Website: home-depot
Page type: newsletter-management
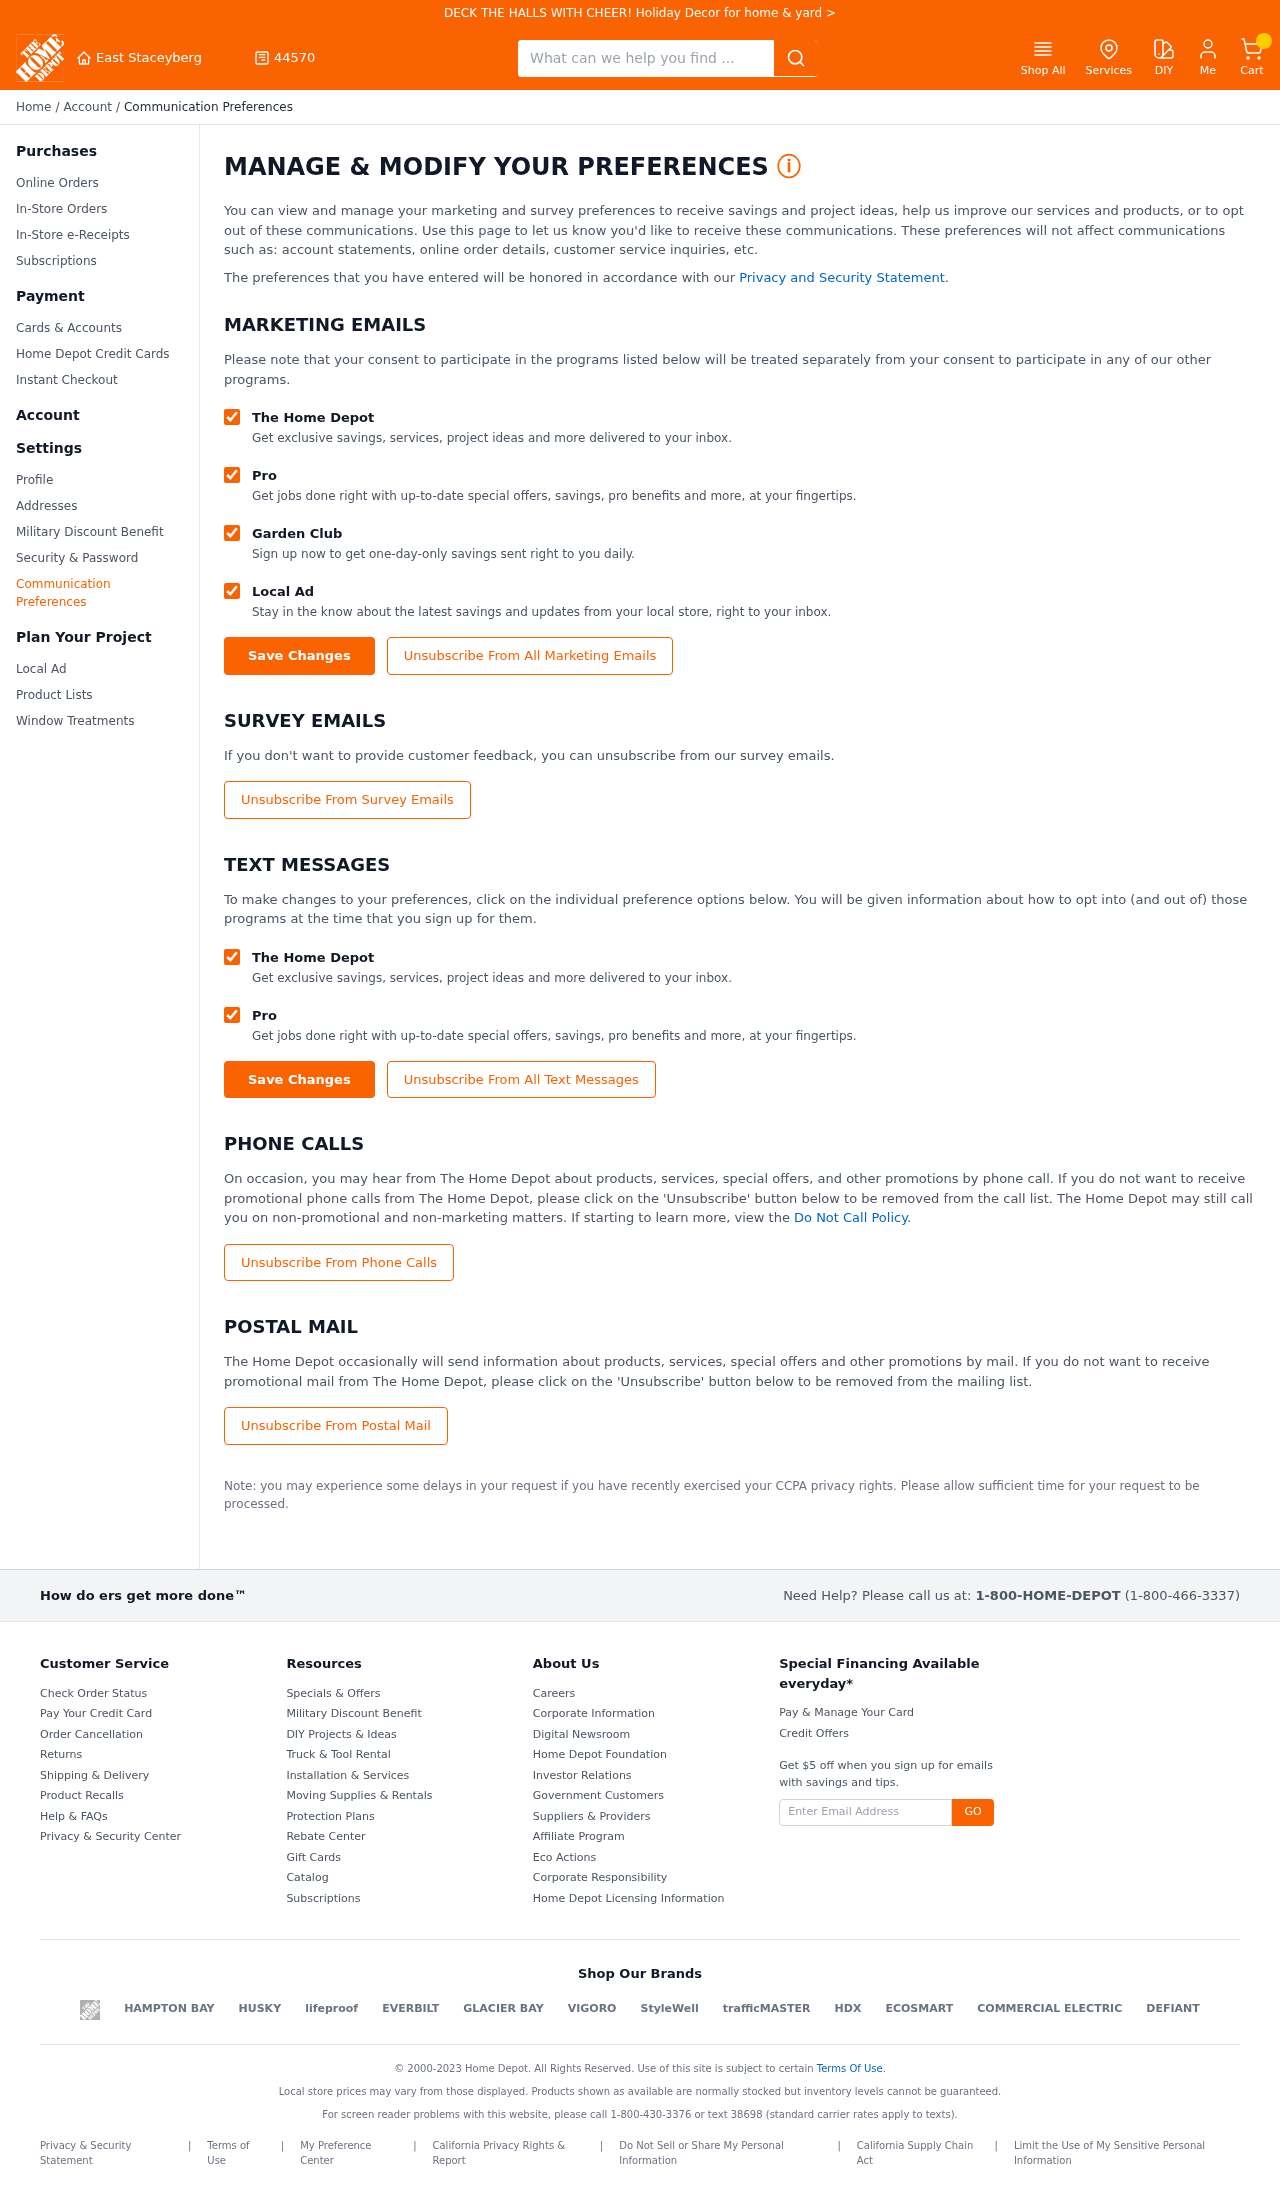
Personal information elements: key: PII_CITY
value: East Staceyberg
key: PII_POSTCODE
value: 44570
Search elements: key: HEADER_SEARCH
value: What can we help you find ...